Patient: sex M, age 55
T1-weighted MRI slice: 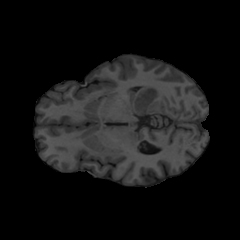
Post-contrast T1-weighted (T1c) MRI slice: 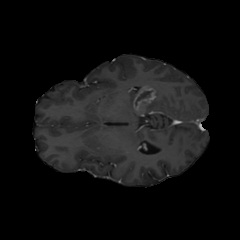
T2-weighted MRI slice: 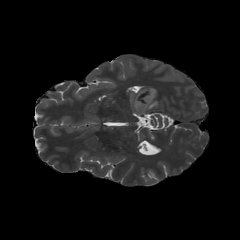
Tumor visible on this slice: yes
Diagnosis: Glioblastoma, IDH-wildtype
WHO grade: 4